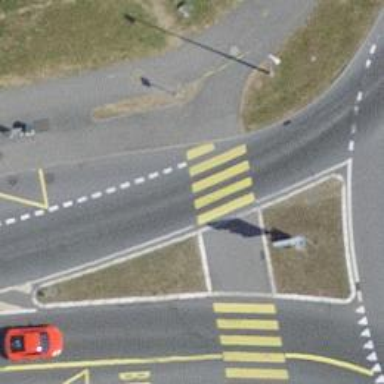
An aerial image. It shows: Footway on traffic island with asphalt surface.